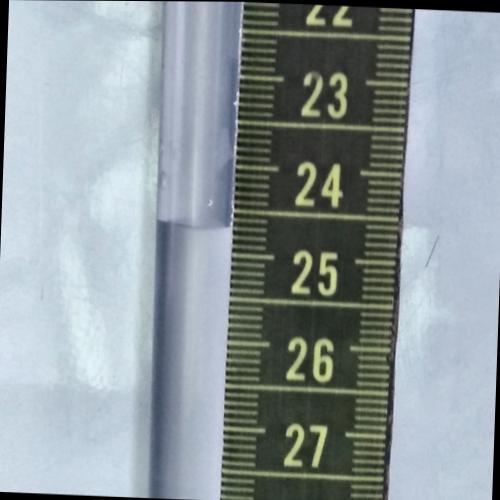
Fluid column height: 24.7 cm